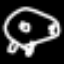
Label: frog